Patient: sex M, age 24
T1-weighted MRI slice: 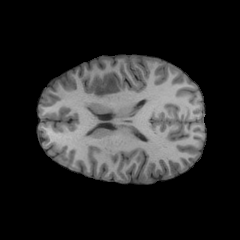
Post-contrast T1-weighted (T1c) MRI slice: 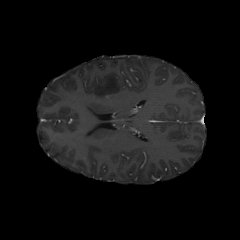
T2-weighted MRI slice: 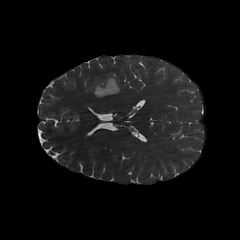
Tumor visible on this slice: yes
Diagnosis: Astrocytoma, IDH-mutant
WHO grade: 2